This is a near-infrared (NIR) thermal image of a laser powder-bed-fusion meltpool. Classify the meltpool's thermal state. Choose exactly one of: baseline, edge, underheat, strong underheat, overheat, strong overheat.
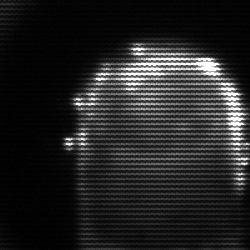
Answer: baseline